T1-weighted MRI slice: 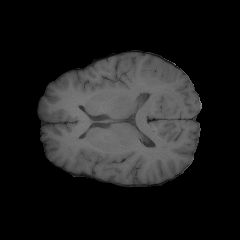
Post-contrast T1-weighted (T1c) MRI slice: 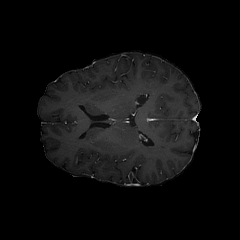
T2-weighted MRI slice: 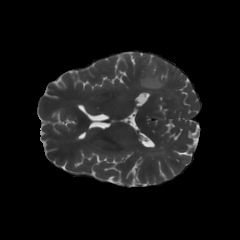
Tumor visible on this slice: yes